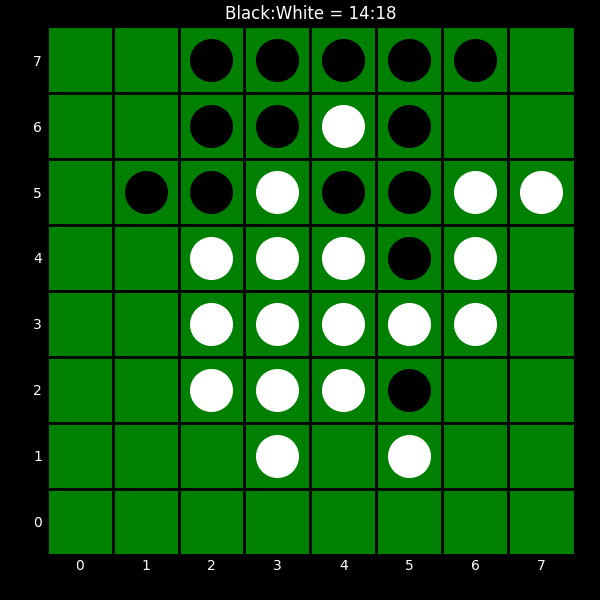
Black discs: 14
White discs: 18